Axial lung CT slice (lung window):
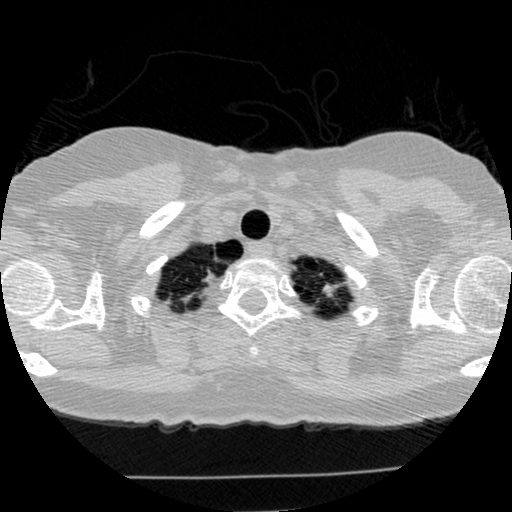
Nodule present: no